Interaction volume radius: 5 \u00c5
Interaction volume height: 20 \u00c5
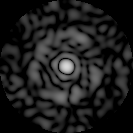
Disorder parameter: 0.862